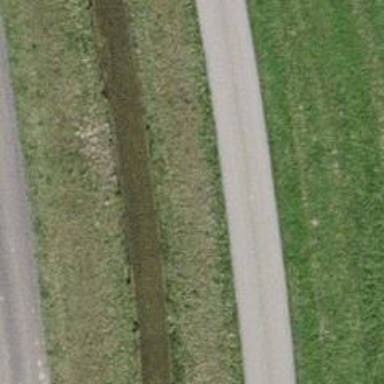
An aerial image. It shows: Asphalt track with grade 3 tracktype.